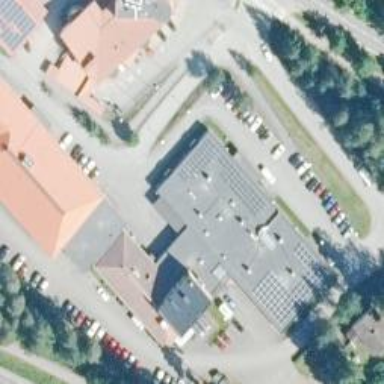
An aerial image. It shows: Healthcare clinic.